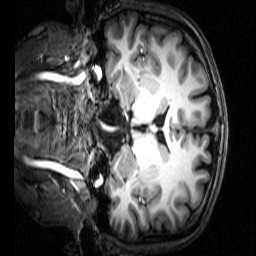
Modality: T1w
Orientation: coronal